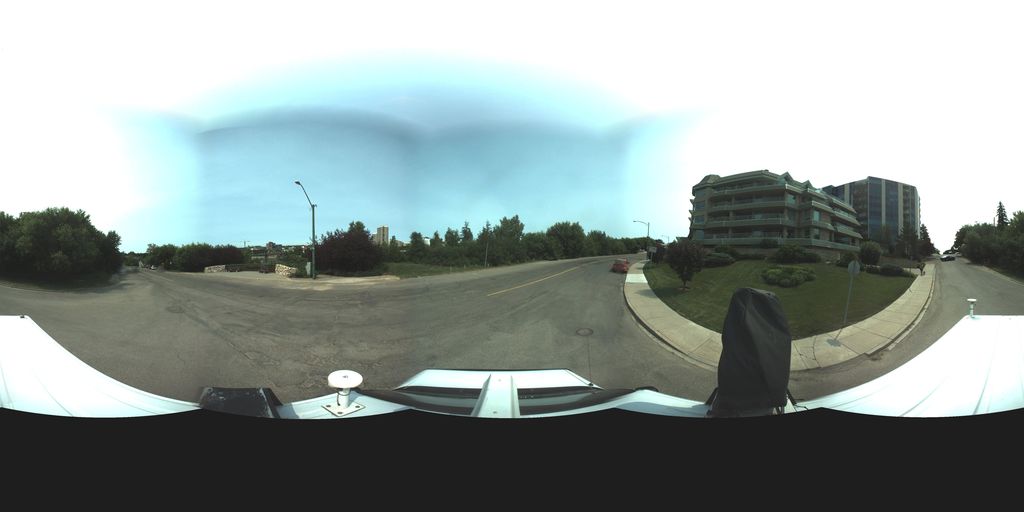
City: saskatoon